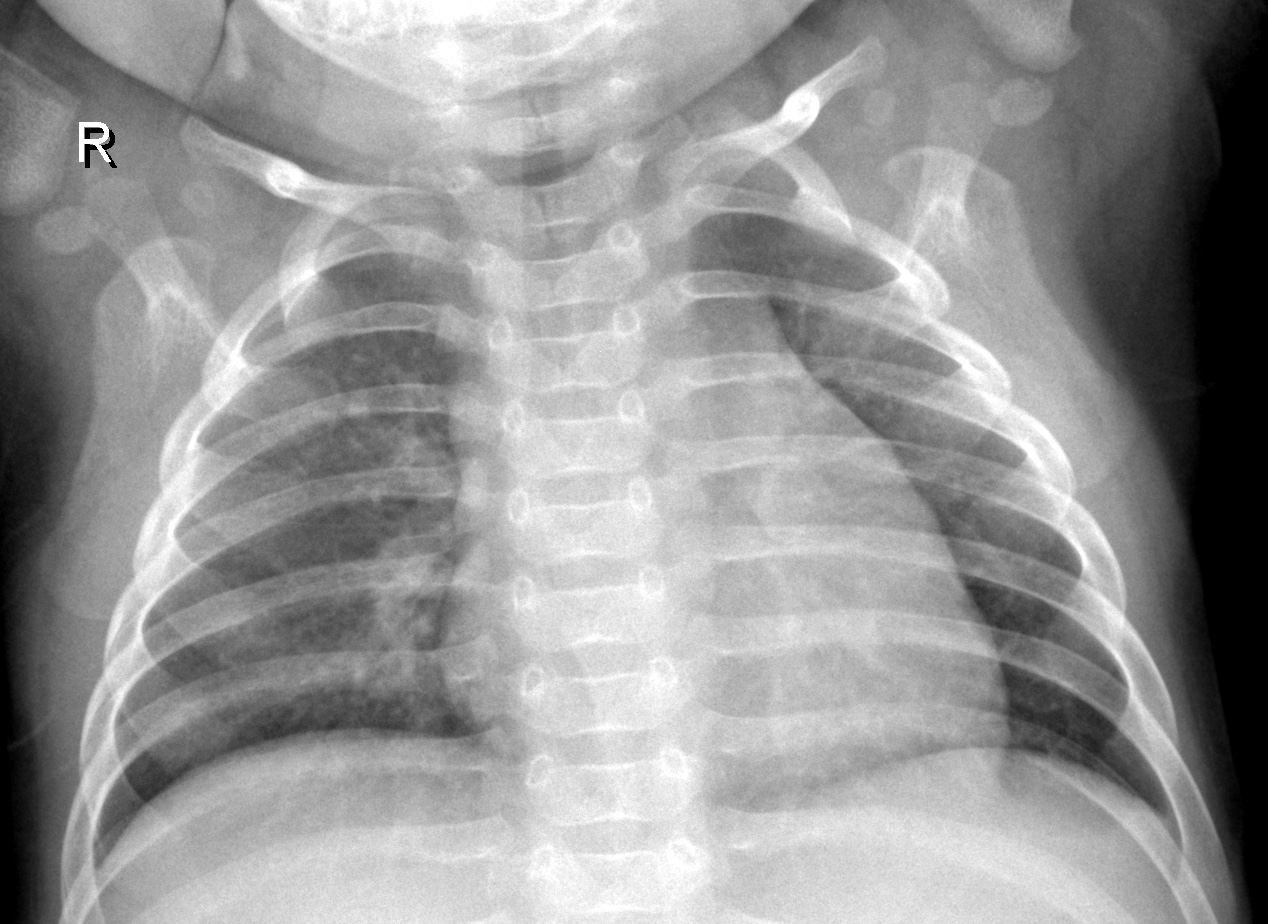
Diagnosis: NORMAL